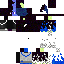
A female skeleton skin with dark skin, wearing blonde helmet dressed in a blue hoodie and black pants, featuring a closed mouth.